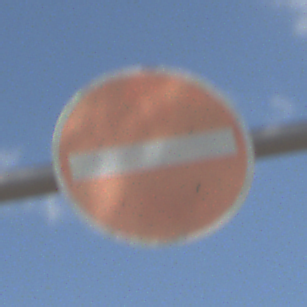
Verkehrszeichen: VerbotDerEinfahrt
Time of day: Midday
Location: Outdoor (Nature)
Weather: PartlyCloudy
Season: NotSpecified
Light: Natural